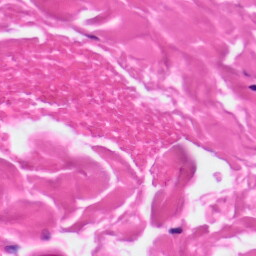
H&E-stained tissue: Skin